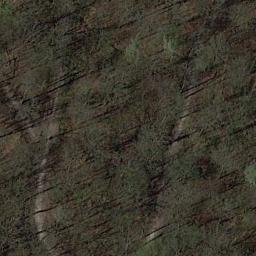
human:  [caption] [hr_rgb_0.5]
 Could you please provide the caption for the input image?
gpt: The forest is full of dry trees .

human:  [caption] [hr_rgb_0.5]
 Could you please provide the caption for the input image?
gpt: There are several bare lands in this forest .

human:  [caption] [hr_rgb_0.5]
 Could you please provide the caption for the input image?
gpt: Many withered trees are in a forest .

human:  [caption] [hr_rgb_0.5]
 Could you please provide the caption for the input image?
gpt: The forest has some sparse green trees randomly arranged and a road goes through the forest .

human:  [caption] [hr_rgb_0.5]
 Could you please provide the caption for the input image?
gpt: A sparse forest with some withered trees .